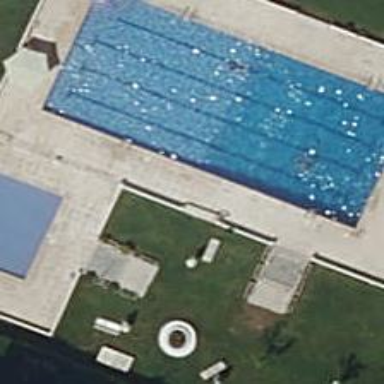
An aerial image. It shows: Swimming pool located in leisure land.